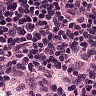
Metastatic tissue present: no